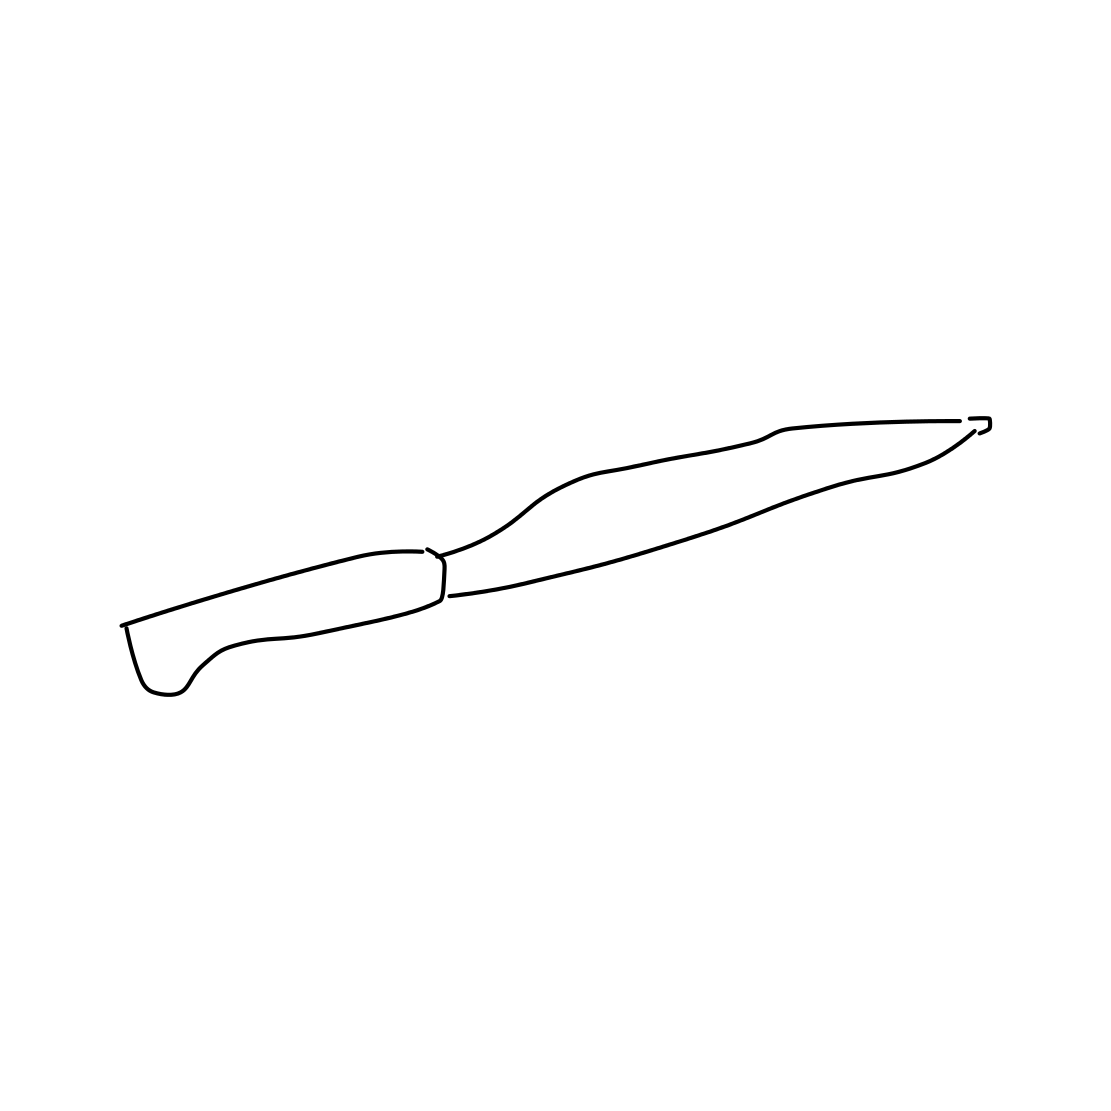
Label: knife